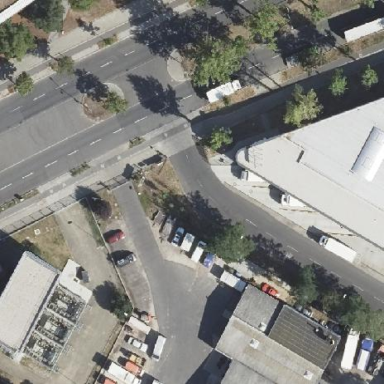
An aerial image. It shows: Parking area with paving stones.